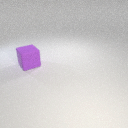
large purple rubber cube